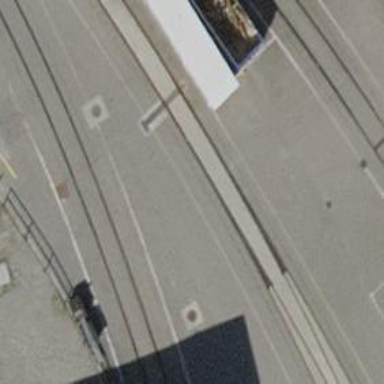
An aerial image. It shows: Railway level crossing.